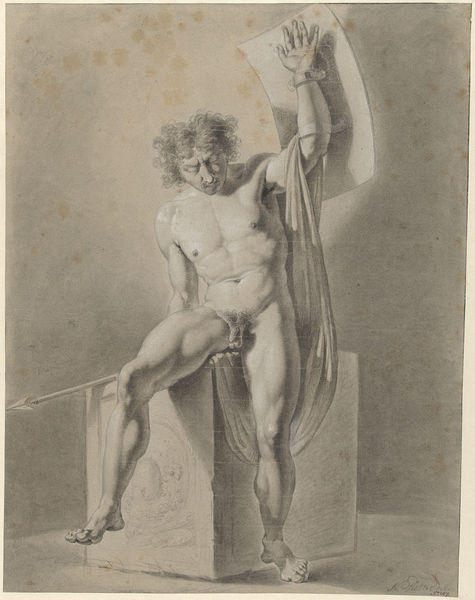
Titel: Mannelijk naakt, zittend op een blok, met speer en schild
Künstler: George Nikolaus Ritter
Standort: Amsterdam
Institution: Rijksmuseum
Schlagwörter: akt, hand, mann, nackt, schatten, sitzen, licht, zeichnung, blick, arm, arme, gesicht, sockel, stein, gewand, locken, beine, relief, füße, ecke, lanze, muskeln, nabel, waden, zehen, barfuss, penis, schild, würfel, kraushaar, muskel, amor, pfeil, kubus, hoden